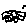
Label: car